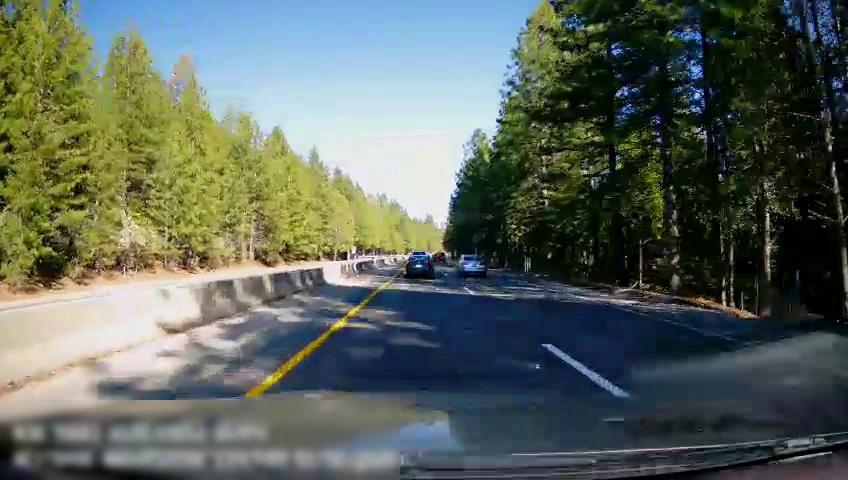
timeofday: Day
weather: Sunny
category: Drivable Space
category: Drivable Space
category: Vehicles | SUV
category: Vehicles | Car
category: Vehicles | SUV
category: Vehicles | Car
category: Lanes | Current Lane
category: Lanes | Current Lane
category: Lanes | Alternate Lane